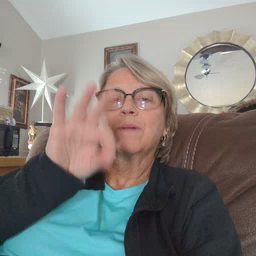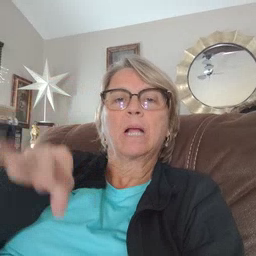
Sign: frenchfries